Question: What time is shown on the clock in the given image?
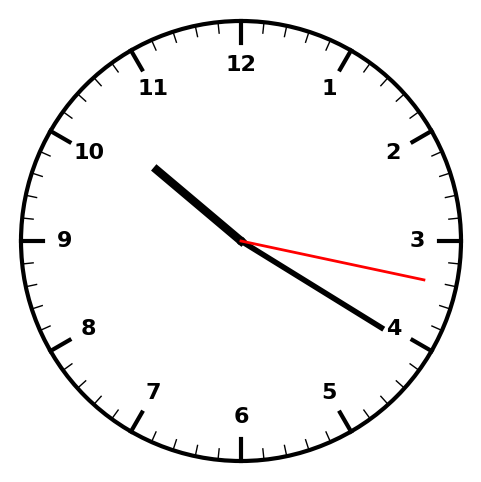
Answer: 10:20:17